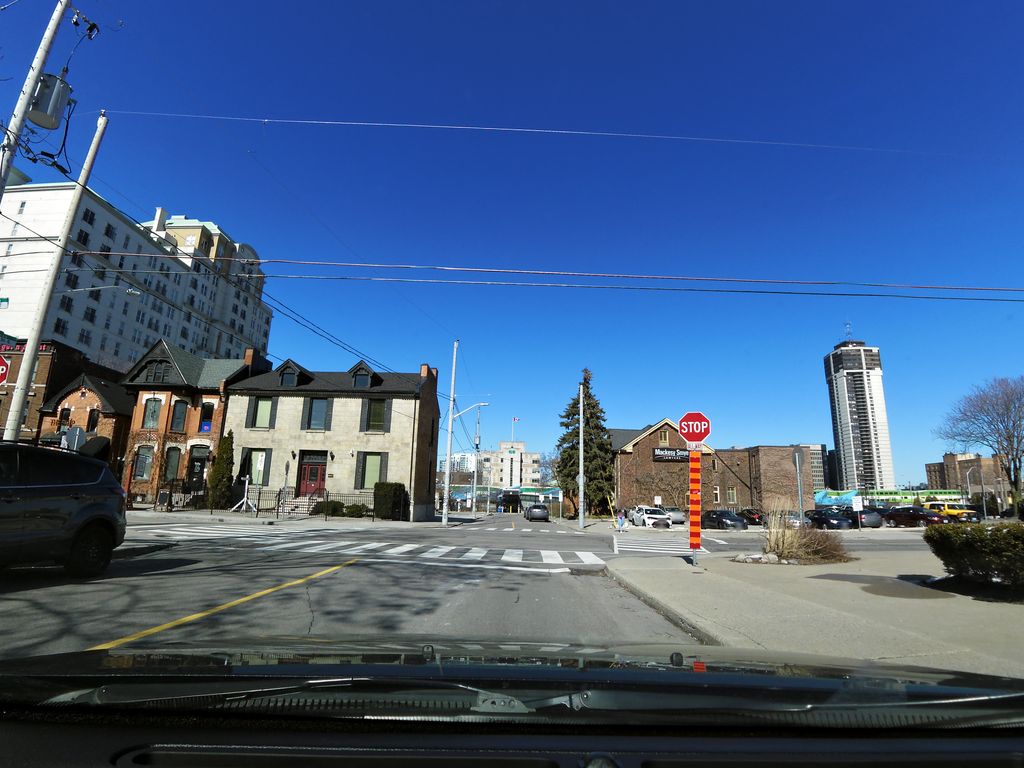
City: hamilton